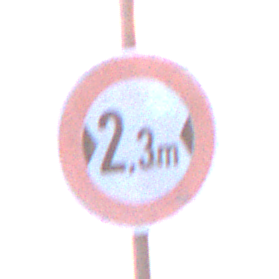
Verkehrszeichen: TatsaechlicheBreite2Komma3
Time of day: SunriseSunset
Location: Outdoor (Urban)
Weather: Clear
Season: NotSpecified
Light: Natural